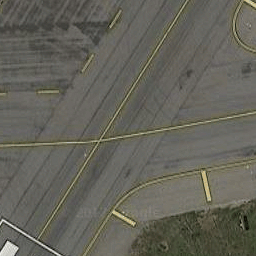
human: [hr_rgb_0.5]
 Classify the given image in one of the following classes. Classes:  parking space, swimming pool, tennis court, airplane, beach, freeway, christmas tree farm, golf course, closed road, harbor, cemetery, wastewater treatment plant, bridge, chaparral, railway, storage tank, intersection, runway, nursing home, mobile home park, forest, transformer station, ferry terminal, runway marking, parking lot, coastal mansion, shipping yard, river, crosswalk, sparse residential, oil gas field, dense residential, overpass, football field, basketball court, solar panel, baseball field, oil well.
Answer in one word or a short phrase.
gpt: runway marking